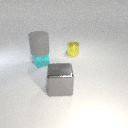
small cyan rubber cube to the left of small yellow metal cylinder